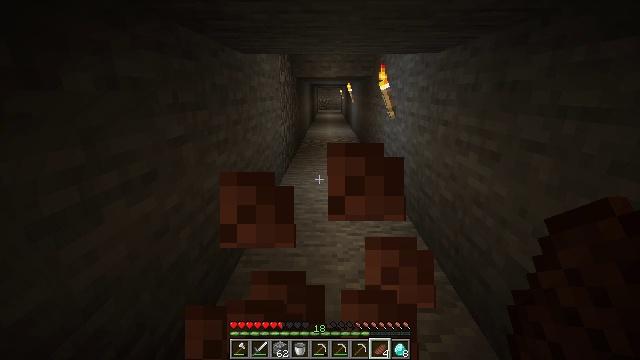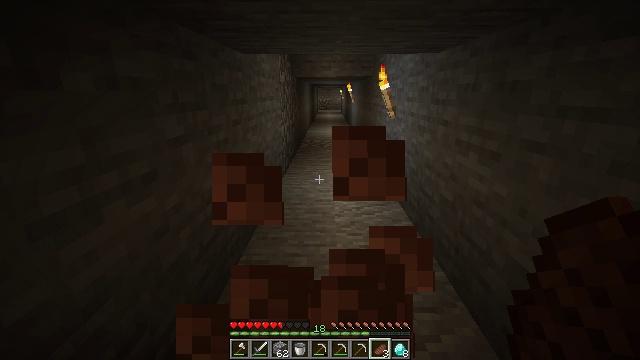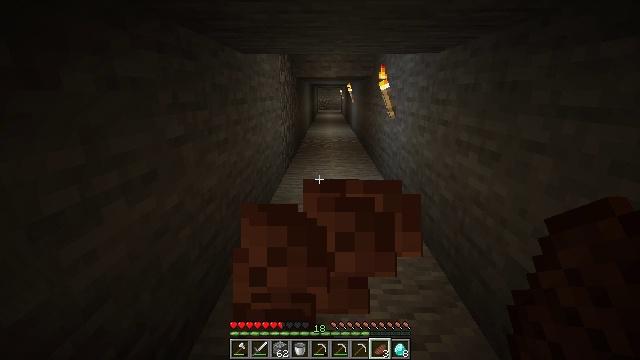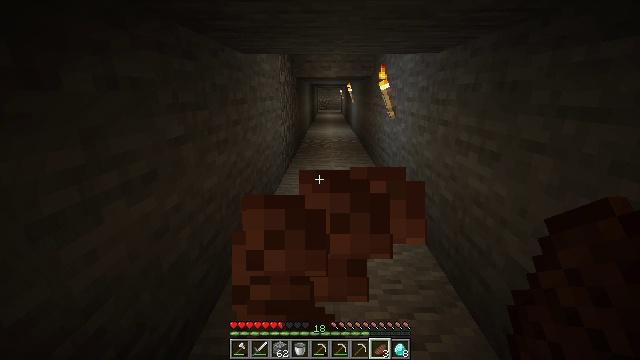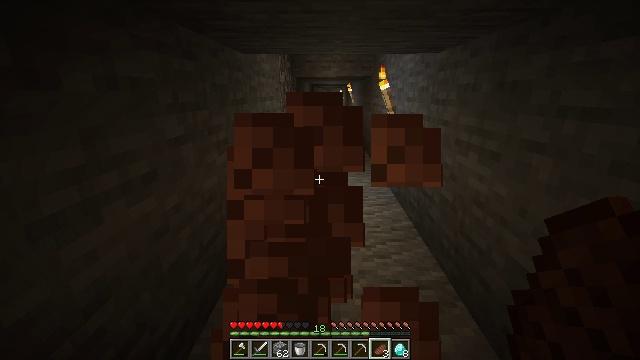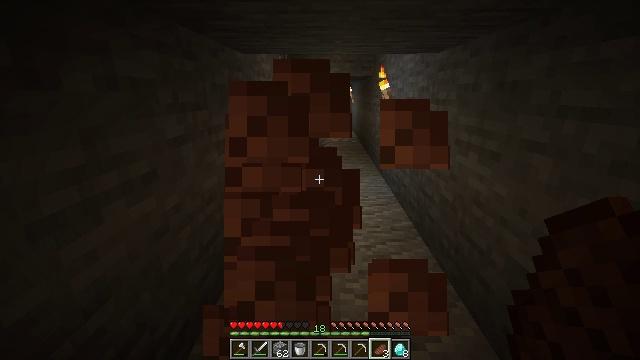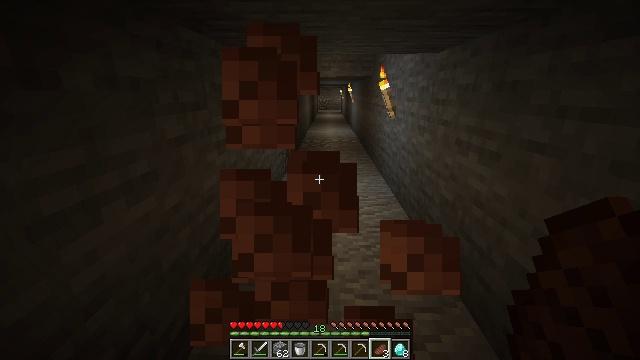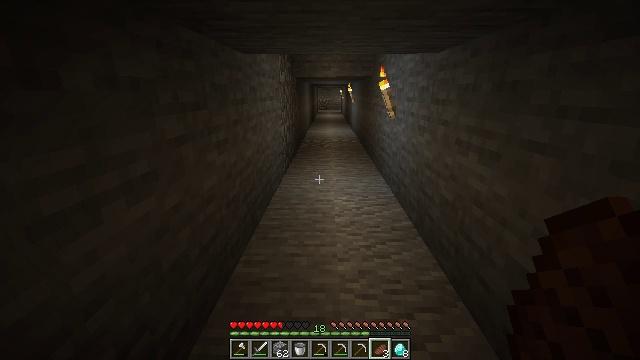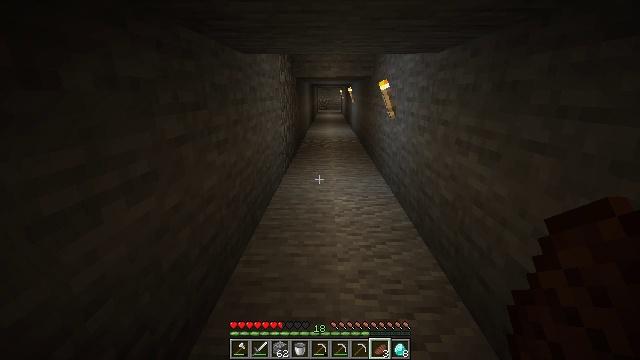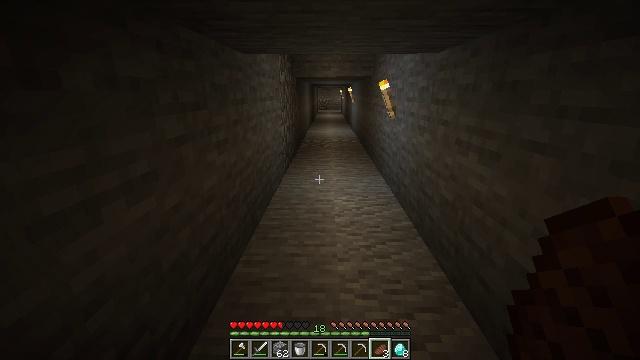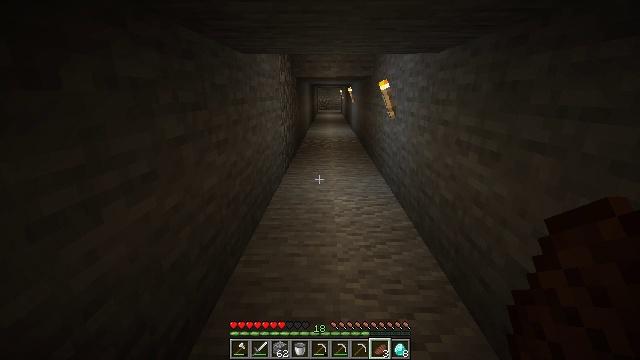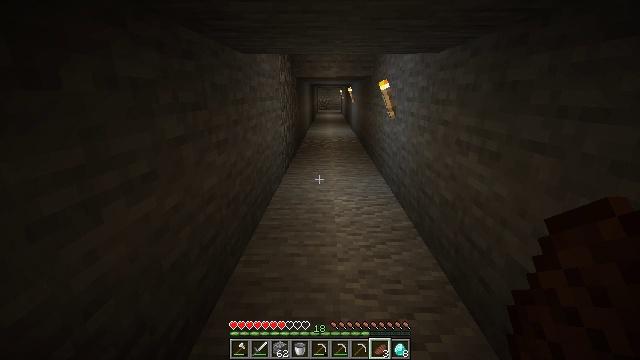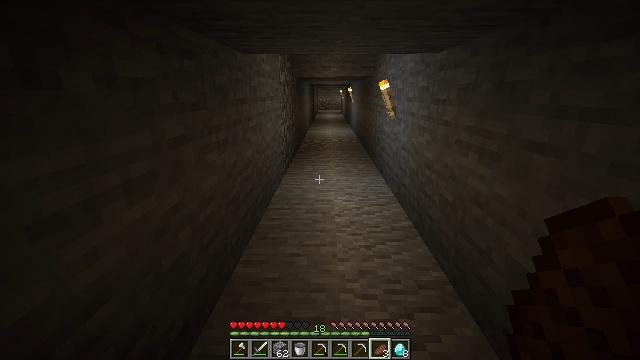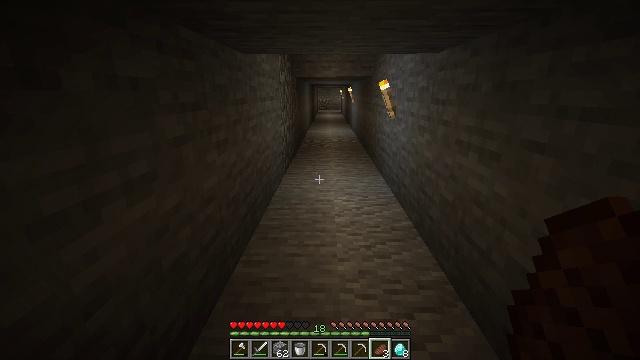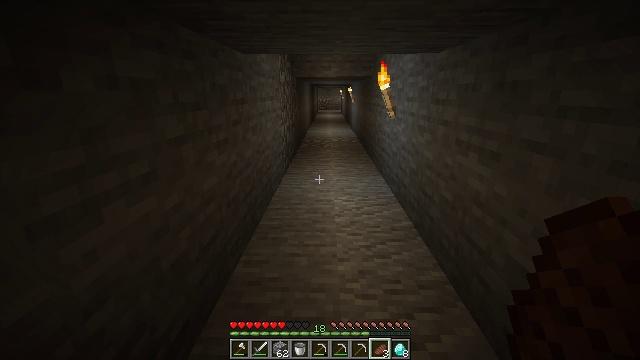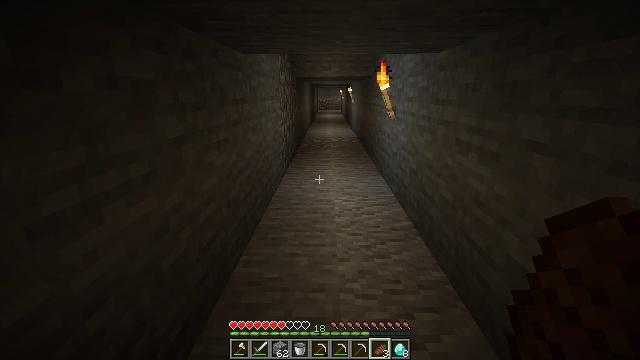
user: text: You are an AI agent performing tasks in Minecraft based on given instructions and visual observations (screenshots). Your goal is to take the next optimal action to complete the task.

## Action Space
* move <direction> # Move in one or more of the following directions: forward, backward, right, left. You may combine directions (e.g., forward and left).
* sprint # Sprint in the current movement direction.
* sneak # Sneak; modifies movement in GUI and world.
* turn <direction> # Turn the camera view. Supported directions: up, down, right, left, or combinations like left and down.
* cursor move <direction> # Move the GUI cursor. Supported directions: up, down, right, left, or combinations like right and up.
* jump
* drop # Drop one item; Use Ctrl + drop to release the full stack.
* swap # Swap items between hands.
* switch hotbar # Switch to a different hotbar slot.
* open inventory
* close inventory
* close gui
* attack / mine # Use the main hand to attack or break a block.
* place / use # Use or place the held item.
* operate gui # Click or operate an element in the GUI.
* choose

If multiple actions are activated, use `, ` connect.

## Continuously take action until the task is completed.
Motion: motion action
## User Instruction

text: Remove a cooked beef from the inventory.
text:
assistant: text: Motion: use / place
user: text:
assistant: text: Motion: use / place
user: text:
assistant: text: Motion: use / place
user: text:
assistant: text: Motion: use / place
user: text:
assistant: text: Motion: use / place
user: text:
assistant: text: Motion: use / place
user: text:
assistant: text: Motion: use / place
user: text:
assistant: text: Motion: use / place
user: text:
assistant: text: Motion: use / place
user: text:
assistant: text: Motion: no_op
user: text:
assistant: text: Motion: no_op
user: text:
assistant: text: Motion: no_op
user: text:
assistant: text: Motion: no_op
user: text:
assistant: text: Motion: no_op
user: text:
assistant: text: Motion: no_op
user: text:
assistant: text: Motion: no_op
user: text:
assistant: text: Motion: no_op
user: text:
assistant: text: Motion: no_op
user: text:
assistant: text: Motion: no_op
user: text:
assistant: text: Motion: no_op
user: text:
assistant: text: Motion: no_op
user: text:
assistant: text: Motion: no_op
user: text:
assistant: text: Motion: no_op
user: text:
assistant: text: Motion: no_op
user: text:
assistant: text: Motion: no_op
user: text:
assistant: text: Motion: no_op
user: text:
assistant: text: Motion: no_op
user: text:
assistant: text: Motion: no_op
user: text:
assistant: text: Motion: no_op
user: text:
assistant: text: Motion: no_op